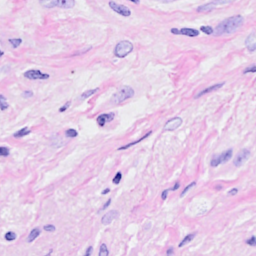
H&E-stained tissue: Breast